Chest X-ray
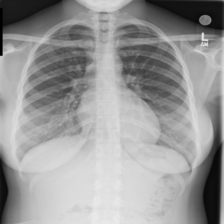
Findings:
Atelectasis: negative
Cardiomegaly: negative
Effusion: negative
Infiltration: negative
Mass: negative
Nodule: negative
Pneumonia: negative
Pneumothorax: negative
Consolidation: negative
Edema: negative
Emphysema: negative
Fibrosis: negative
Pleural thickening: negative
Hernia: negative